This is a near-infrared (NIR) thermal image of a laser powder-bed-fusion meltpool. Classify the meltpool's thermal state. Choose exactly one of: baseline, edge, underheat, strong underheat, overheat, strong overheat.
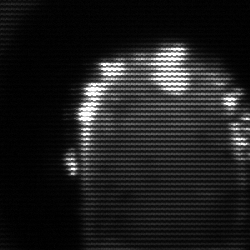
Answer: baseline